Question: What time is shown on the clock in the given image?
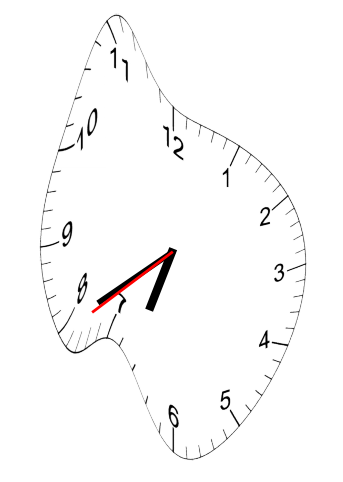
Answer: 06:39:39